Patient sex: M
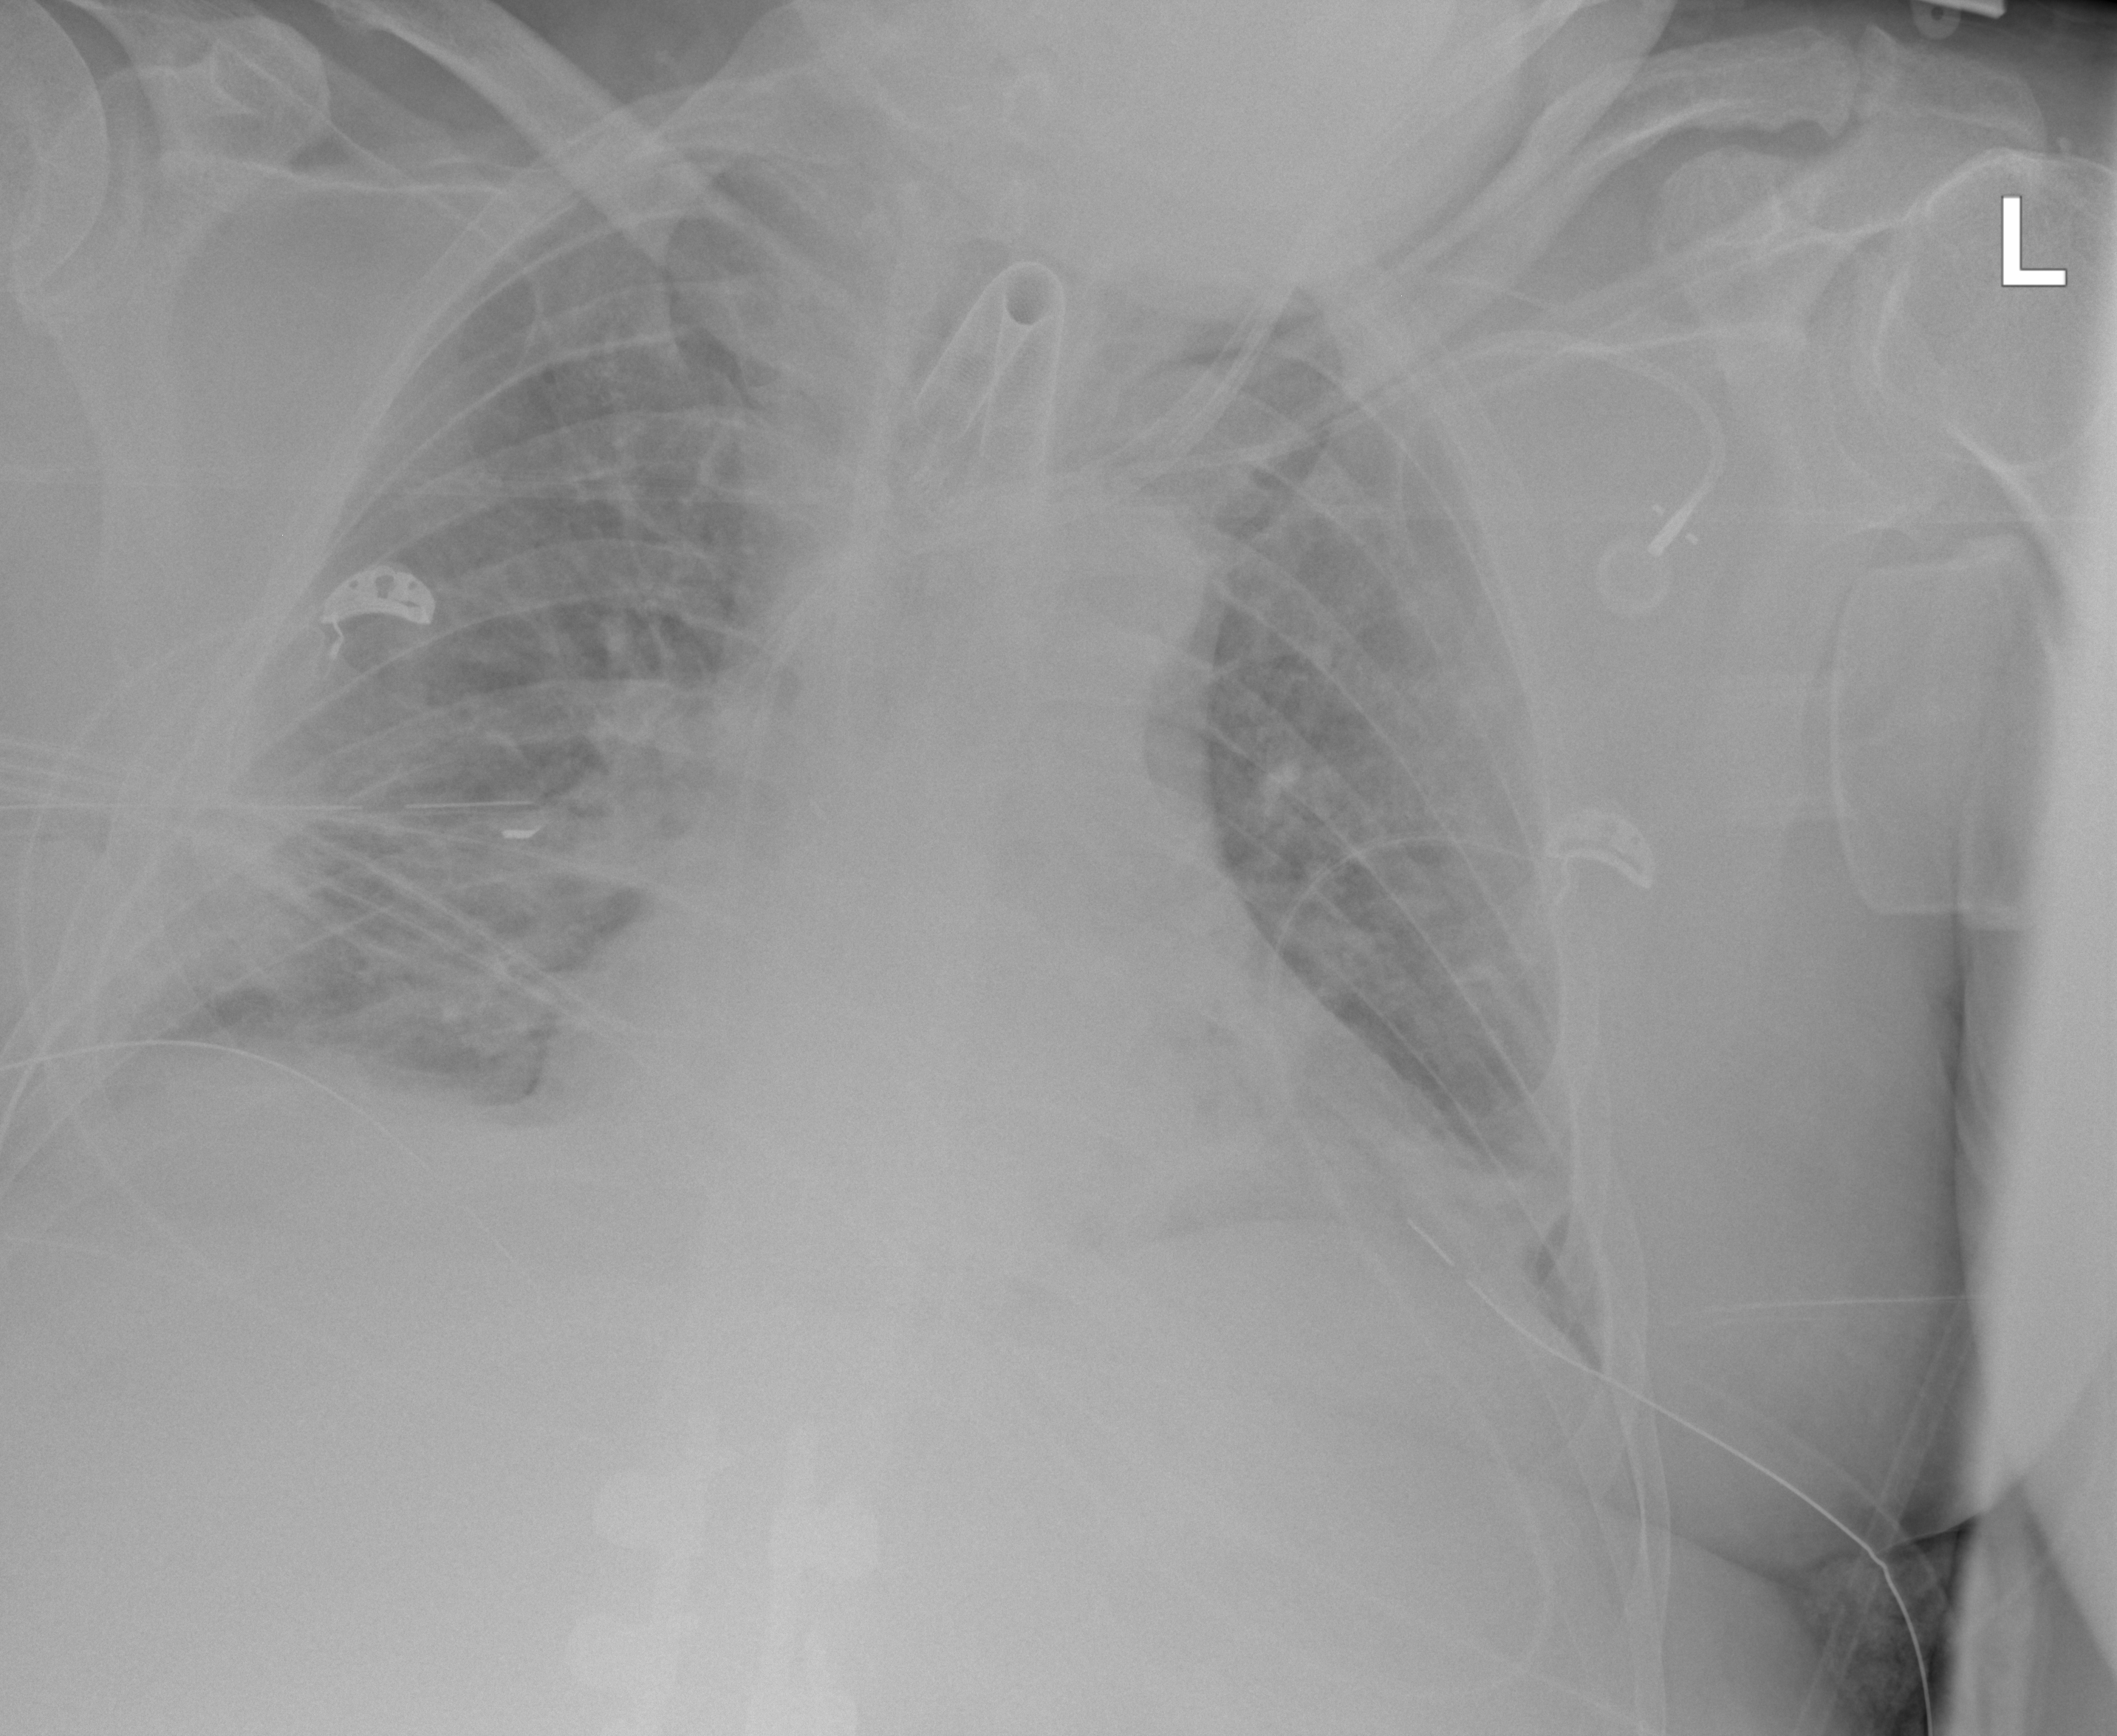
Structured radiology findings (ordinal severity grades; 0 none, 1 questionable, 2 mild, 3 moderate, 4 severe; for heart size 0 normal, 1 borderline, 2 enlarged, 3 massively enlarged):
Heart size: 1
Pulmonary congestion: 0
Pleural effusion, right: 1
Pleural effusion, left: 1
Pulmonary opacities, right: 3
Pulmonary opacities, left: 2
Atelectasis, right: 3
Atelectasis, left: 2